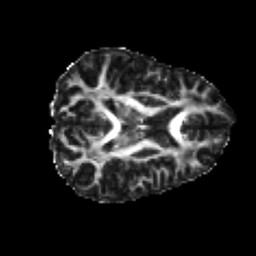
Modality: FA
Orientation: axial
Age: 22
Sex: female
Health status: healthy
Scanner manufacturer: philips
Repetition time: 7.386 s
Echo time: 0.08599 s